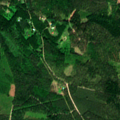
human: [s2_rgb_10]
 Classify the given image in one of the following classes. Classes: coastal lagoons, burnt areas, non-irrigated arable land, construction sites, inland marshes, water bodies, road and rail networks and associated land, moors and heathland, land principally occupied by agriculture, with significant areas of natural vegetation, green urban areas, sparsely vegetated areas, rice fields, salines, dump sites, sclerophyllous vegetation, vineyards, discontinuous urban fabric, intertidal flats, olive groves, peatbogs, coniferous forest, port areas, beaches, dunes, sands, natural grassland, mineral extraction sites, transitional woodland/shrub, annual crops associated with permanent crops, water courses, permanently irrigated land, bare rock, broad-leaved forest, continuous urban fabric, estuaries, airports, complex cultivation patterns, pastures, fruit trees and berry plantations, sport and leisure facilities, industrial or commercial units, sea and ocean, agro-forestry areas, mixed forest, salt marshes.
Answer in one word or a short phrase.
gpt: coniferous forest, mixed forest, transitional woodland/shrub